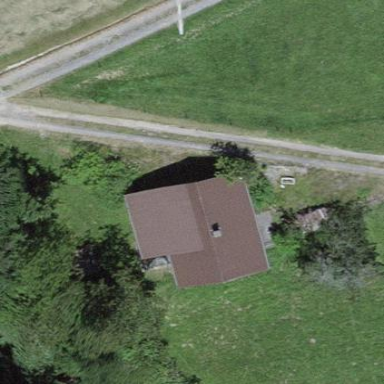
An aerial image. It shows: Rural barn.